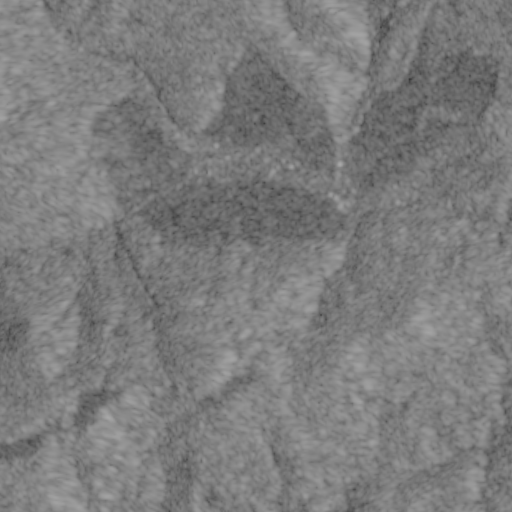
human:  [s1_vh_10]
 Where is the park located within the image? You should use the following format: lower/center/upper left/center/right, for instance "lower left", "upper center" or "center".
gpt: The park is located in the center right of the image.
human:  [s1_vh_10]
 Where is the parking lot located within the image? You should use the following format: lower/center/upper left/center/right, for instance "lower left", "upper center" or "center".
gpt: The parking lot is located in the upper left of the image.
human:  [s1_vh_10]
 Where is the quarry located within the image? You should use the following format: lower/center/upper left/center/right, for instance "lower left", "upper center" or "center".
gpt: The quarry is located in the center right of the image.
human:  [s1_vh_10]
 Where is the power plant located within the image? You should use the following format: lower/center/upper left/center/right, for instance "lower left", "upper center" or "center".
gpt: There is no power plant in the image.

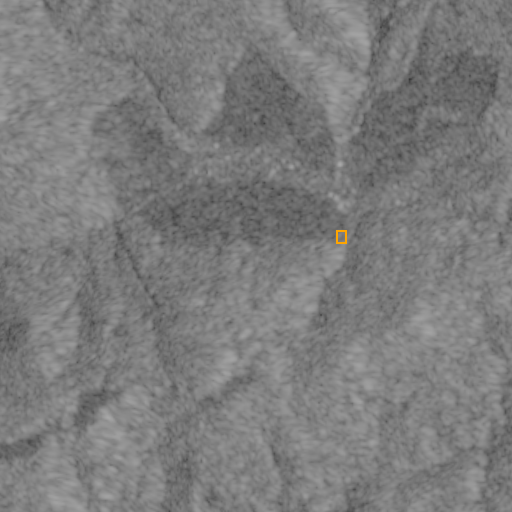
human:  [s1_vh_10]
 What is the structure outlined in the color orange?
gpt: The structure outlined in orange is a park.
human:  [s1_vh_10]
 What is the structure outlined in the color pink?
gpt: There is no pink outline.